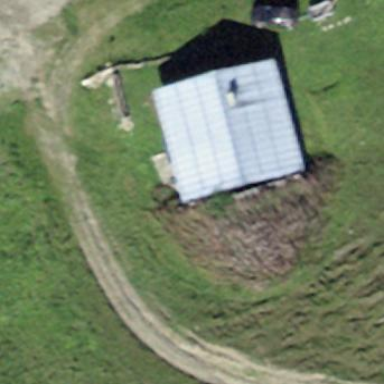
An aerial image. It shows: Hut.